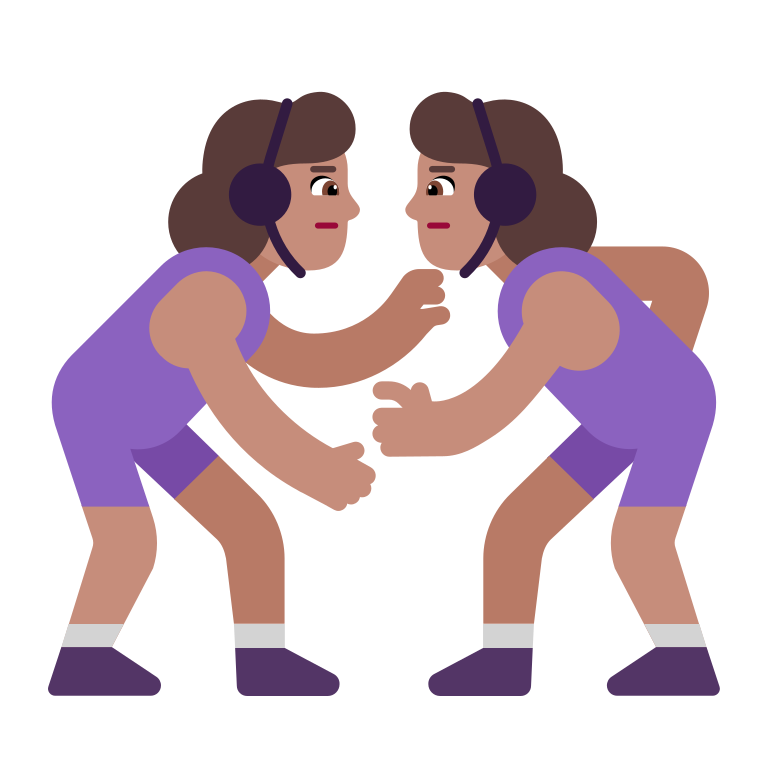
woman wrestling flat